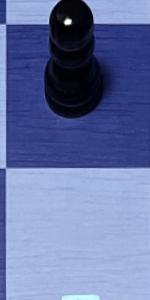
Label: Empty